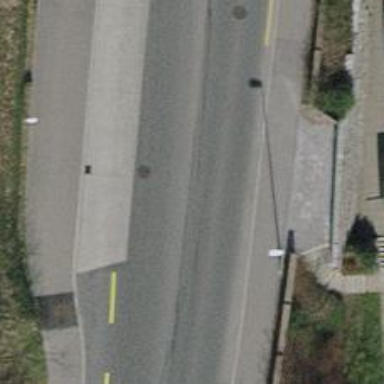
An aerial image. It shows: Secondary road with separate sidewalk on the left side including designated cycle lane.